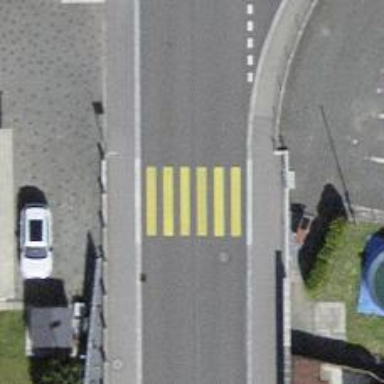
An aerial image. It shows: Marked crossing on the road.